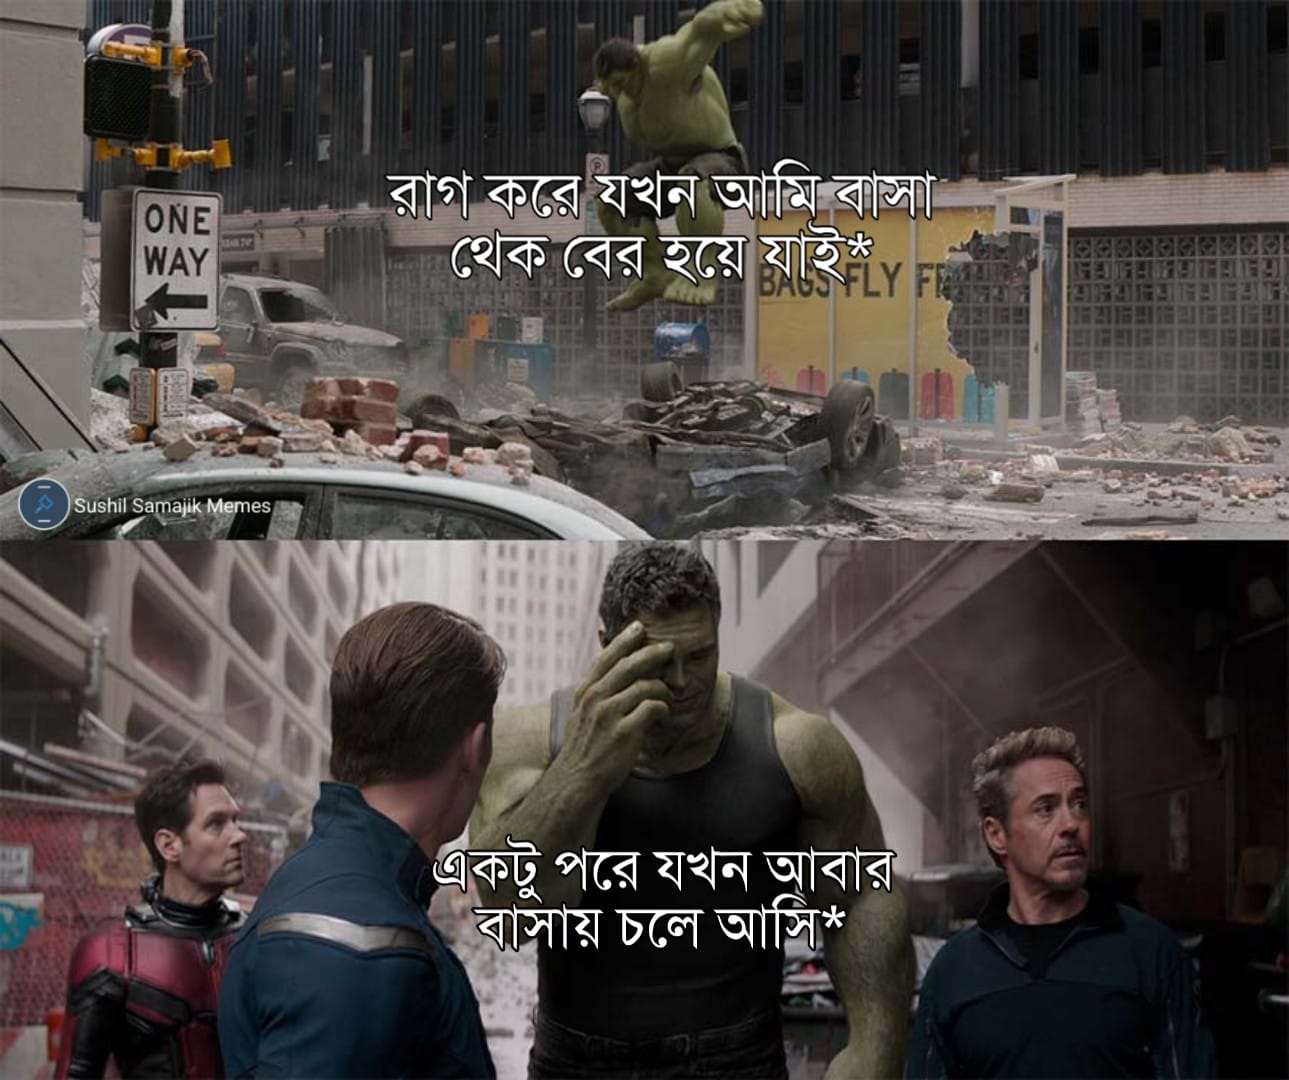
Caption: রাগ করে যখন আমি বাসা থেকে বের হয়ে যাই *    একটু পরে যখন আবার বাসায় চলে আসি *
Label: non-hate